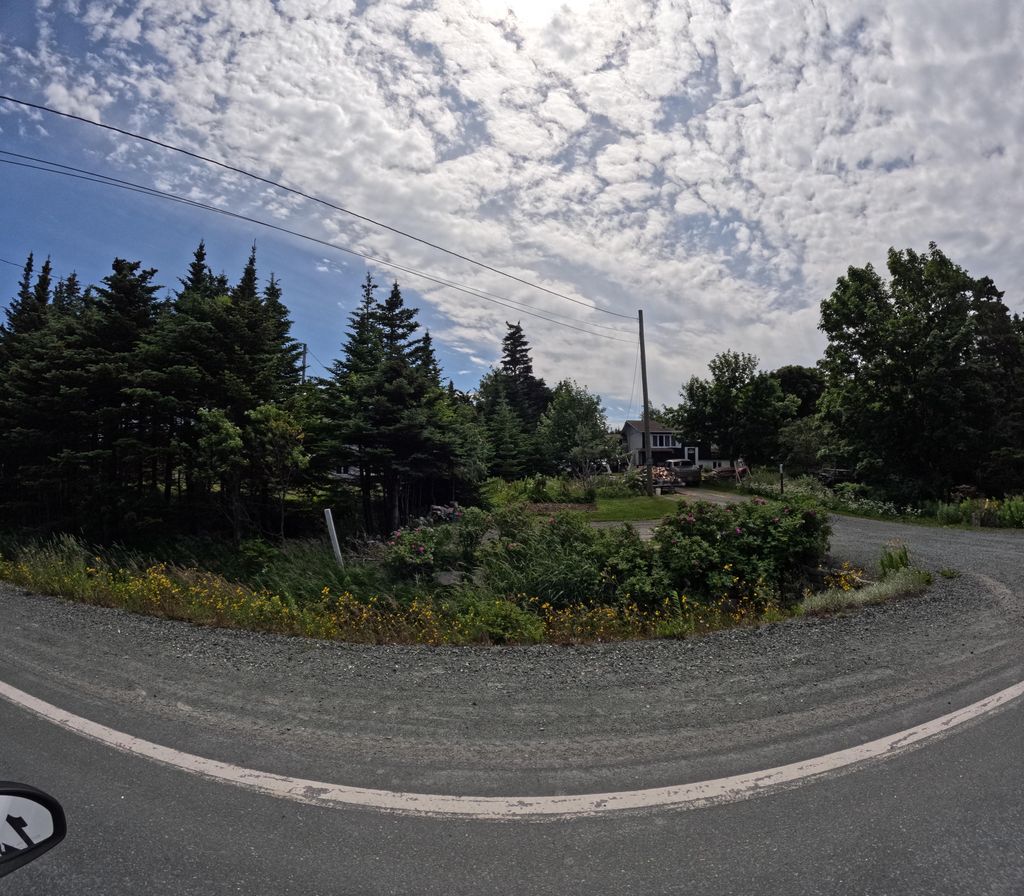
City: st_johns